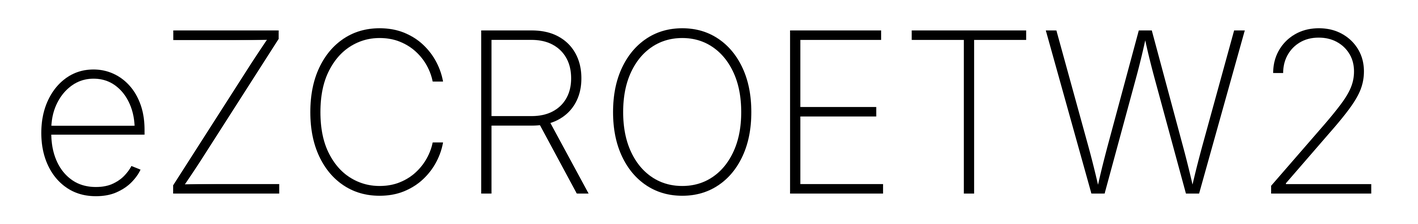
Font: Inter_ExtraLight